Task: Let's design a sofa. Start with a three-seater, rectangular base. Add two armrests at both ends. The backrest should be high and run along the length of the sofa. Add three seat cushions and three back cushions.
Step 36:
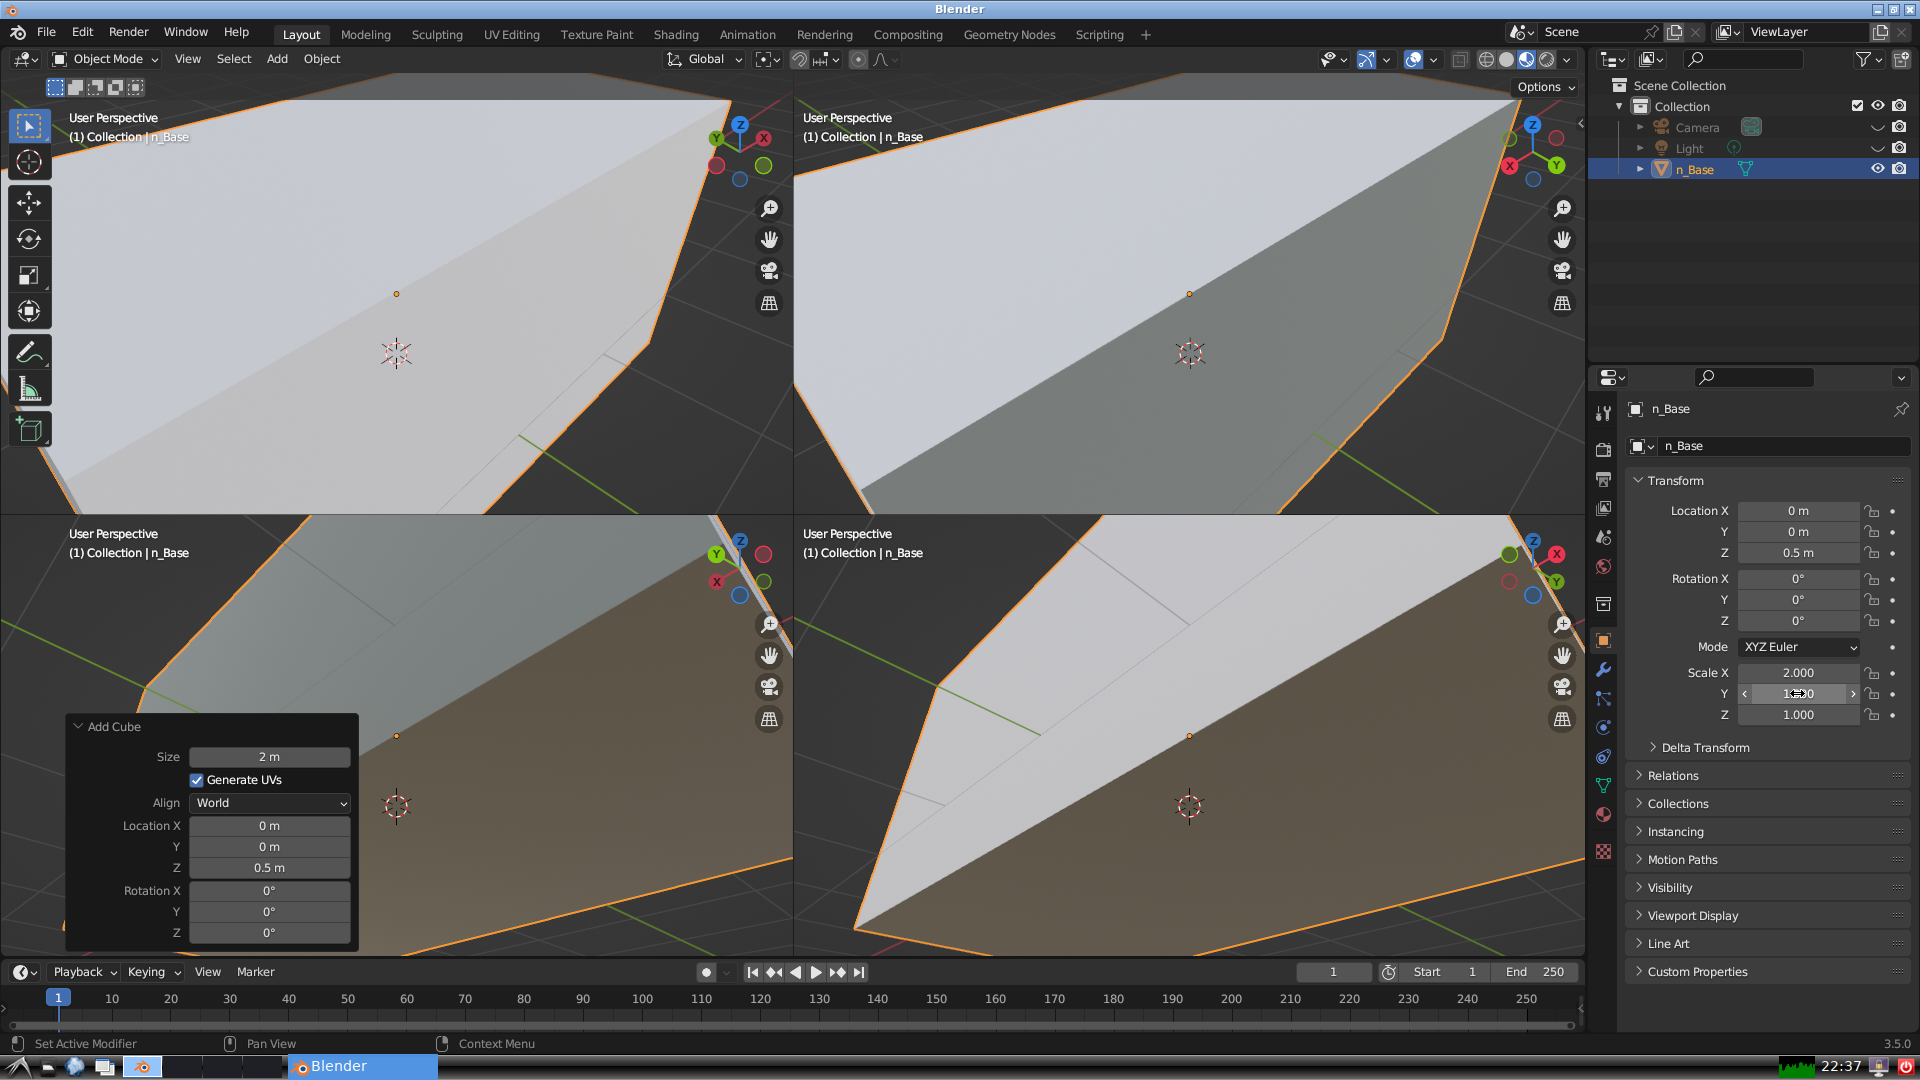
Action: click: no